Question: I have the following output which is generated from stored procedure which is the following
'''
SET @sql = '
SELECT * FROM (SELECT [NAMES],logdate,[worked time]
from tmp_phys_table GROUP BY NAMES,LOGDATE,[WORKED TIME]) AS [SubTable]
PIVOT
(
MAX([worked time])
FOR [logdate] IN ([' + @docDates + '])
) AS [Pivot] ;';
'''
The above query gives the following output

Now I want to do a columnwise total and include a new column called total time at the end of the columns which are dynamic columns eg. there may be 3 columns or 30 columns.
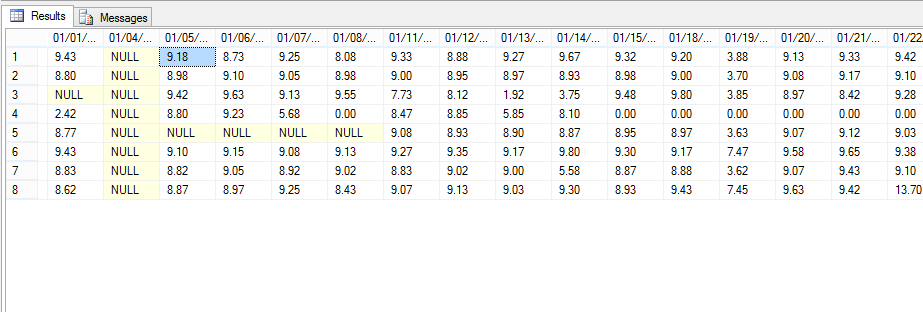
Answer: Should be something like that:
'''
SET @sql = '
SELECT *
FROM (SELECT [NAMES], logdate, [worked time], [Total Time]
FROM tmp_phys_table
GROUP BY NAMES,LOGDATE,[WORKED TIME], [Total Time]
) AS [SubTable]
PIVOT
(
MAX([worked time])
FOR [logdate] IN ([' + @docDates + '])
) AS [Pivot] ;';
'''